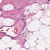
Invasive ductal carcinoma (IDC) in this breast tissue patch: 0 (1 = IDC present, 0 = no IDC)